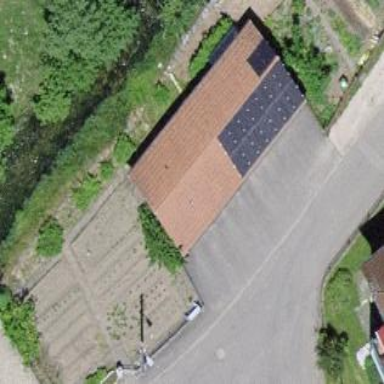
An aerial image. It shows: Garage.